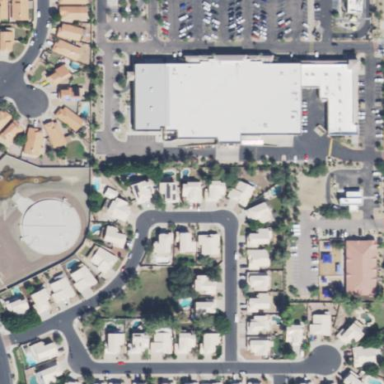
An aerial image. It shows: Residential area consisting of single-family homes.